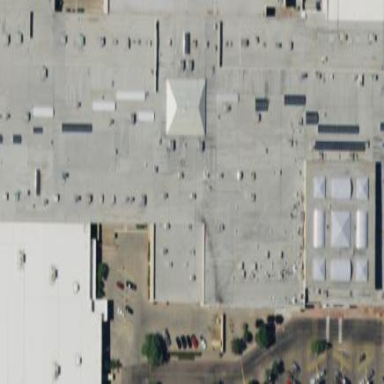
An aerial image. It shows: Mall building.